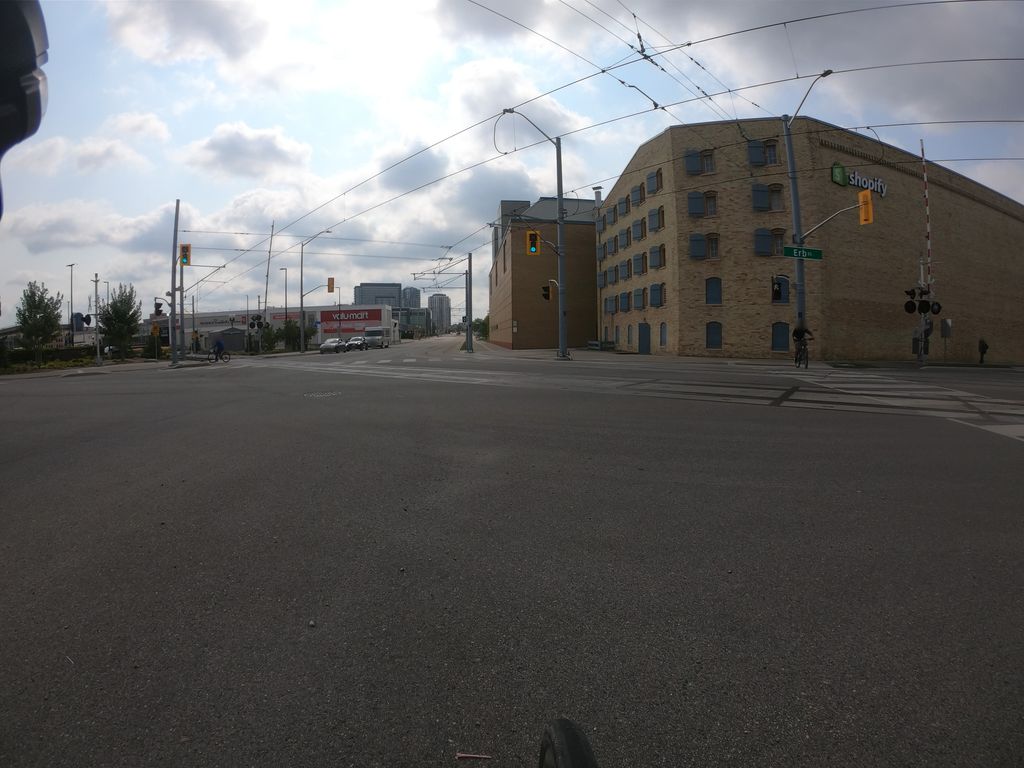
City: kitchener-waterloo